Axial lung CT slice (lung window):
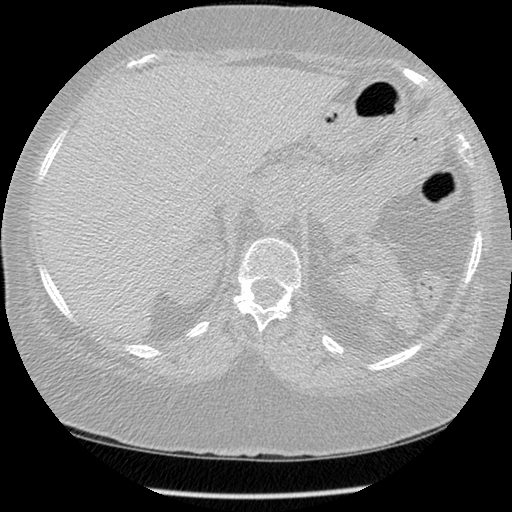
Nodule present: no